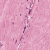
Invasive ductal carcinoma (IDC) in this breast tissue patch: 0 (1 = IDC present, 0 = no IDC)